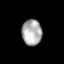
Tissue: skin
Cell type: Epithelial cells
Senescence score: 0.2834
Nuclear area (px): 514
Mean DAPI intensity: 170.35